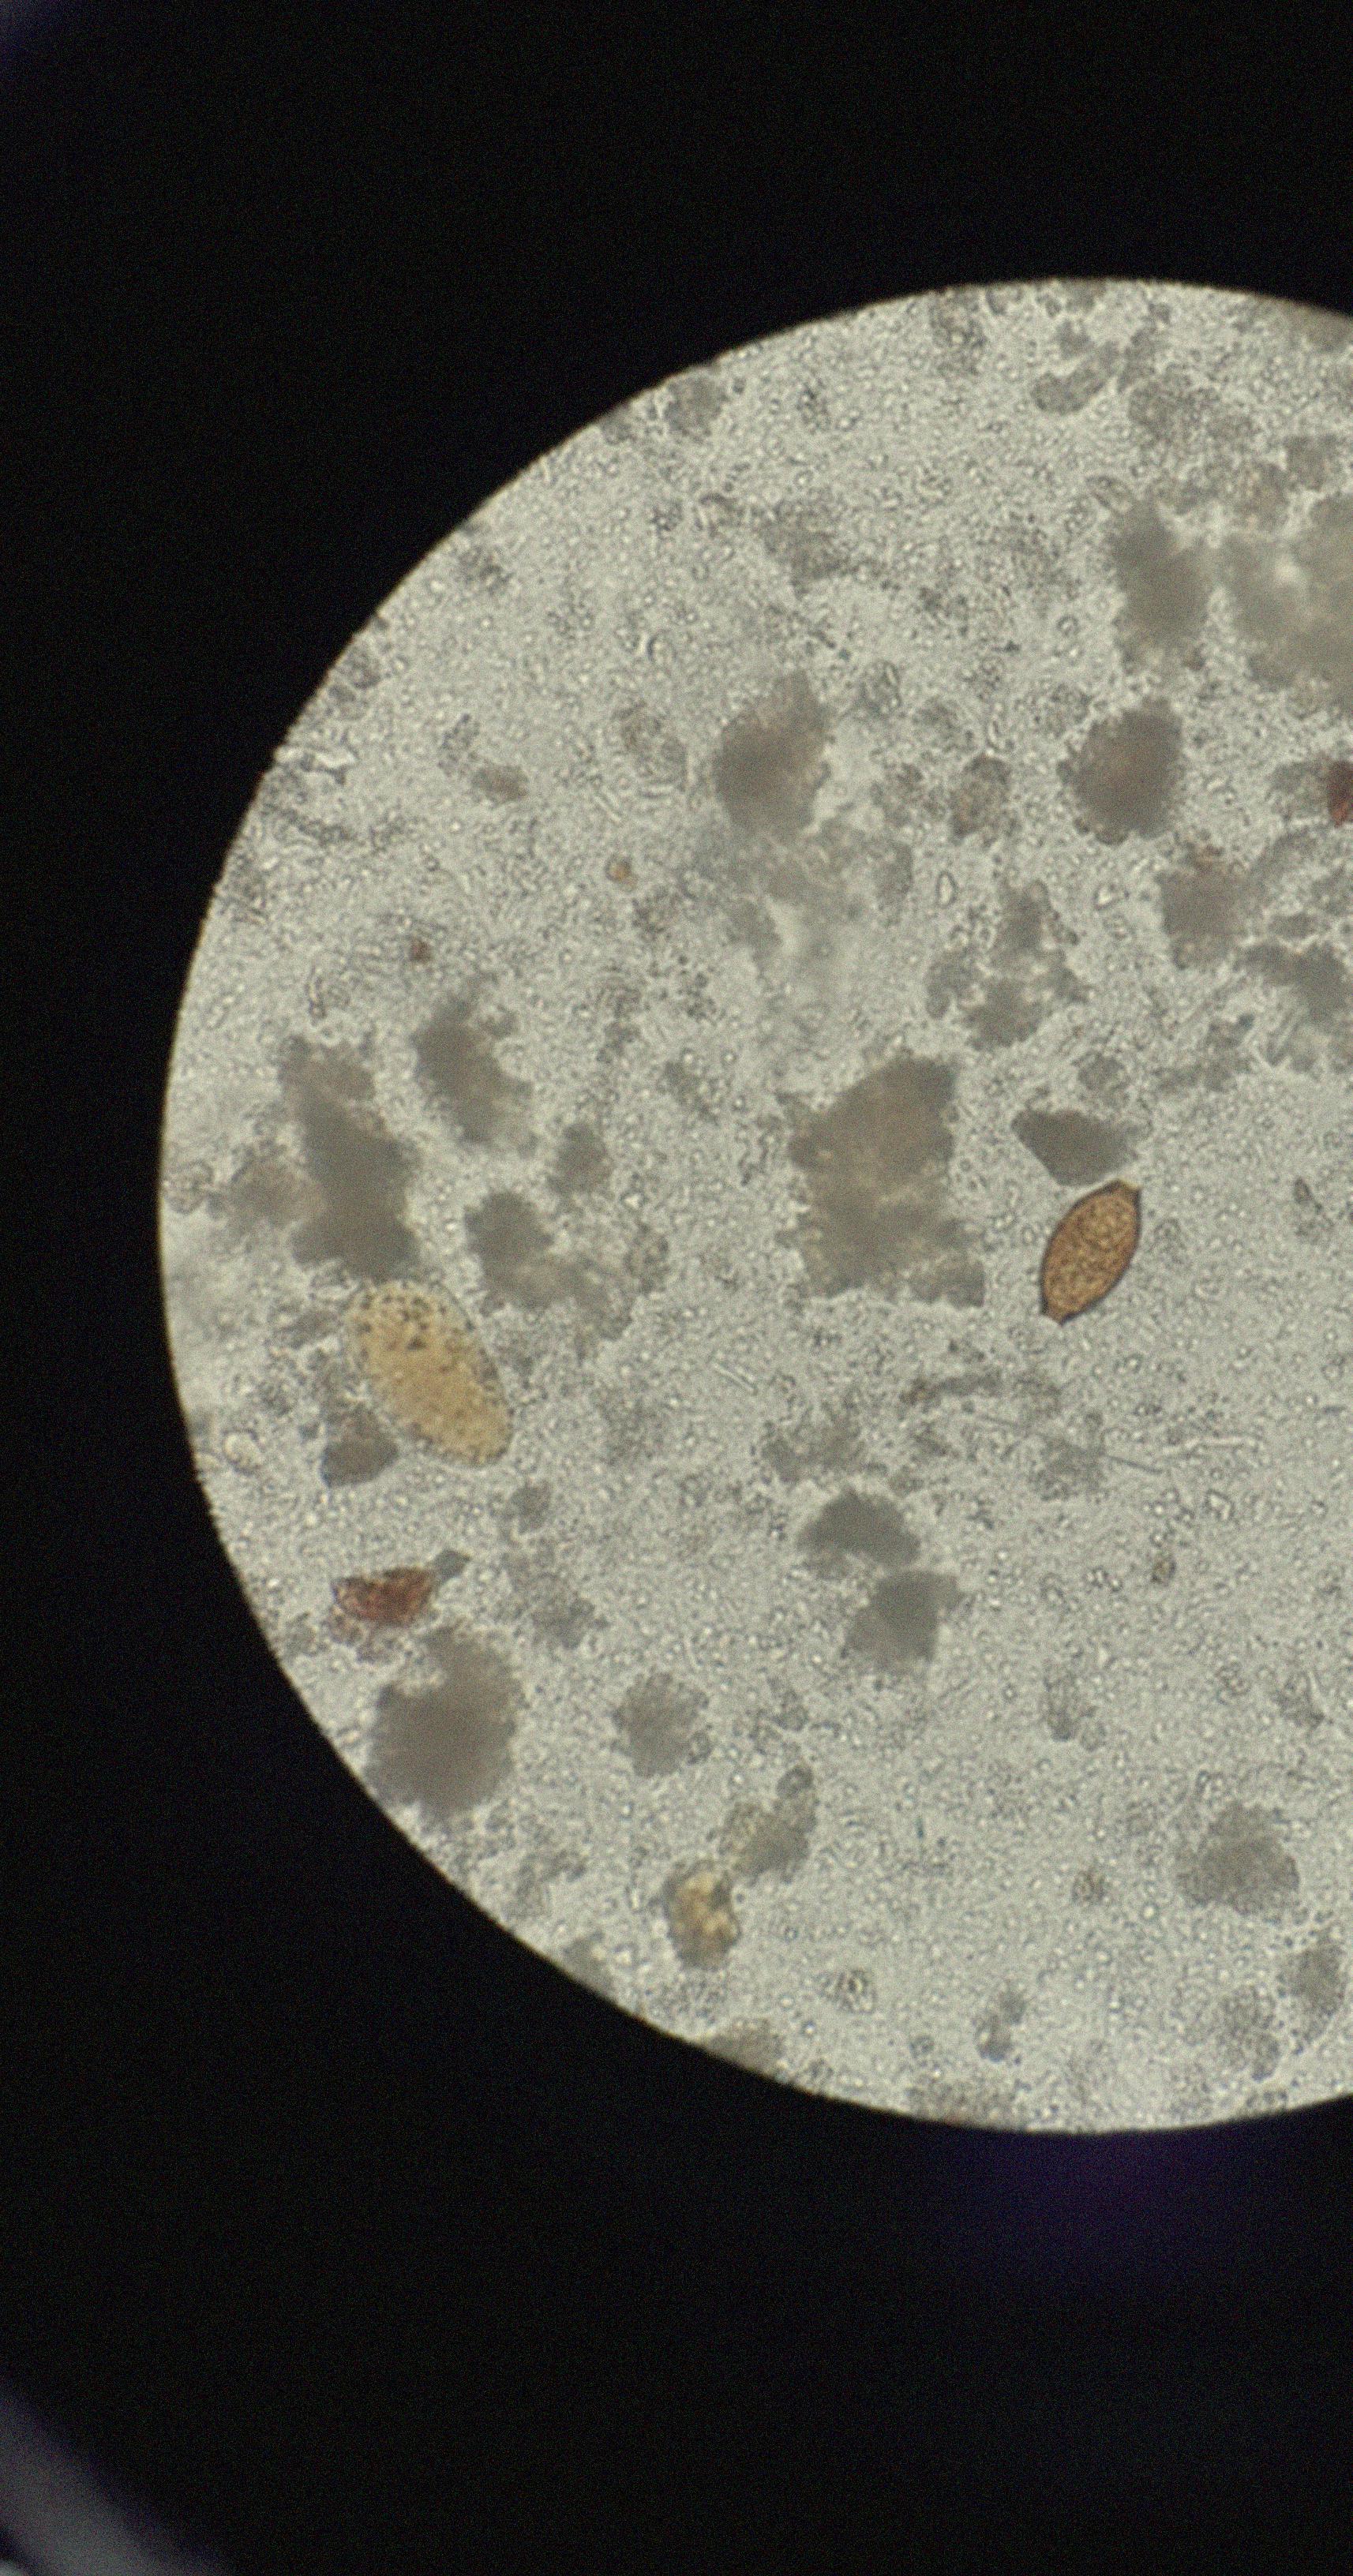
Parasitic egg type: Trichuris trichiura